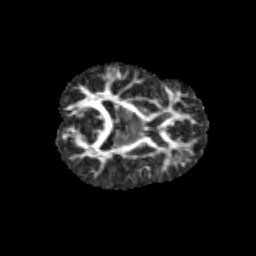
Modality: FA
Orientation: axial
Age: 10
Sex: female
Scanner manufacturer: siemens
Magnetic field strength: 3 T
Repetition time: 3.8 s
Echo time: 0.07 s